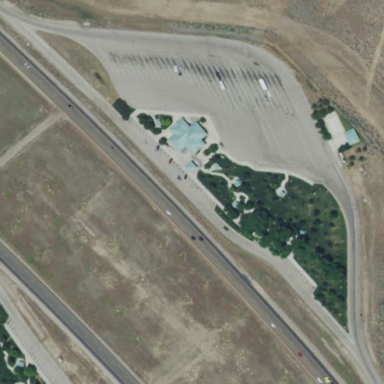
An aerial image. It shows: Rest area along the road.